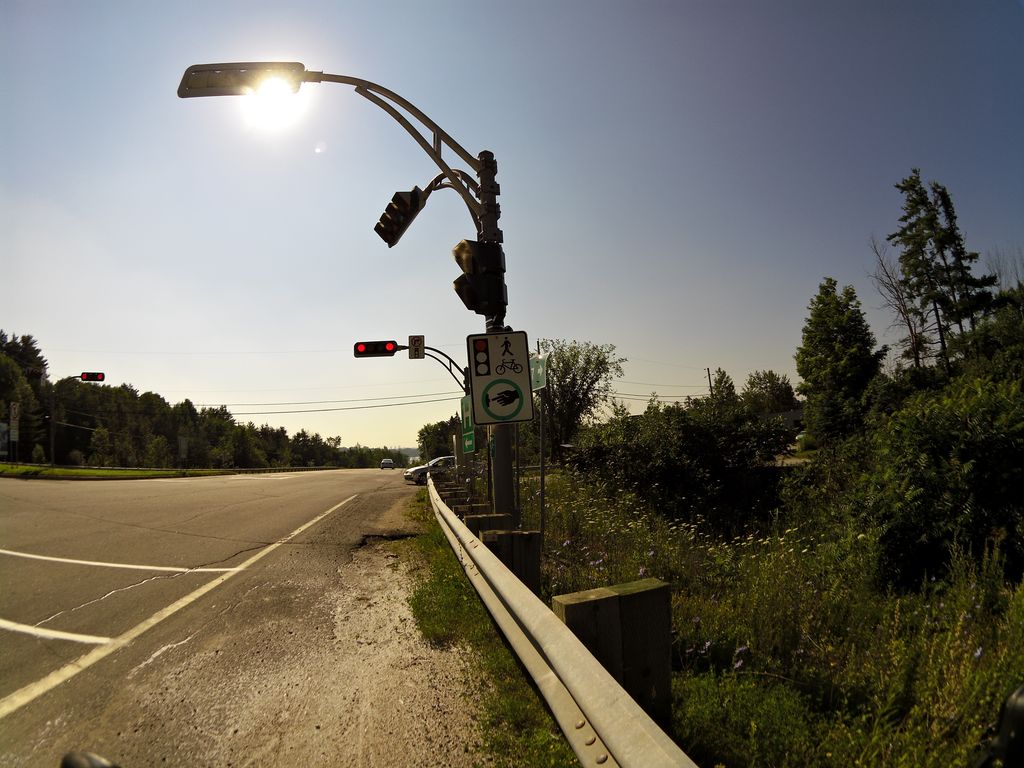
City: ottawa-gatineau